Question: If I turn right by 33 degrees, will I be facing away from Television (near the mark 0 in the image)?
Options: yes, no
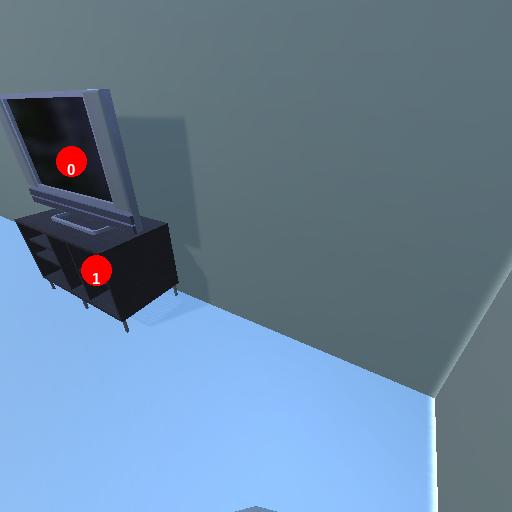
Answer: yes